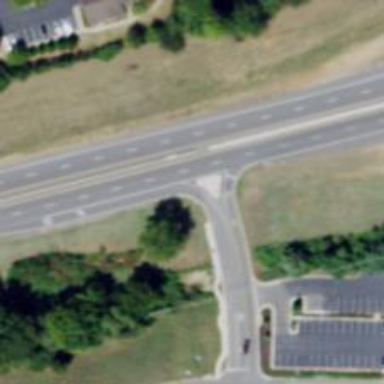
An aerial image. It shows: Primary link highway with asphalt surface.